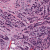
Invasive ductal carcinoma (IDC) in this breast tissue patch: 1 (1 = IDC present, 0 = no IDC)